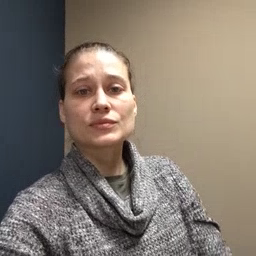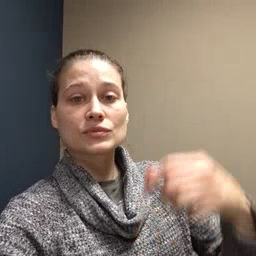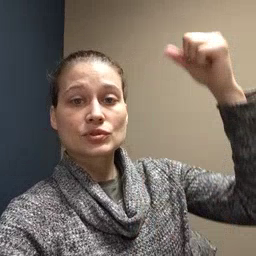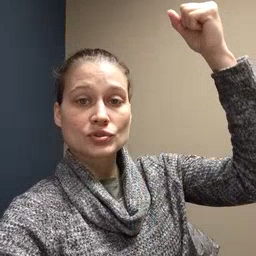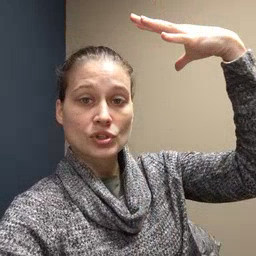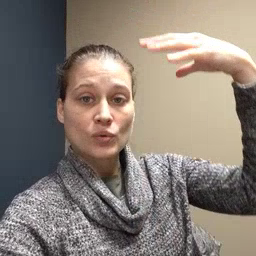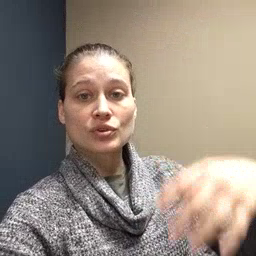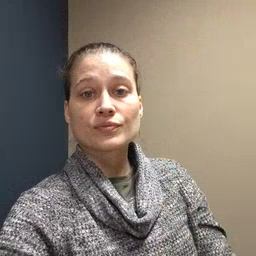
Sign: shower